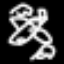
Label: airplane